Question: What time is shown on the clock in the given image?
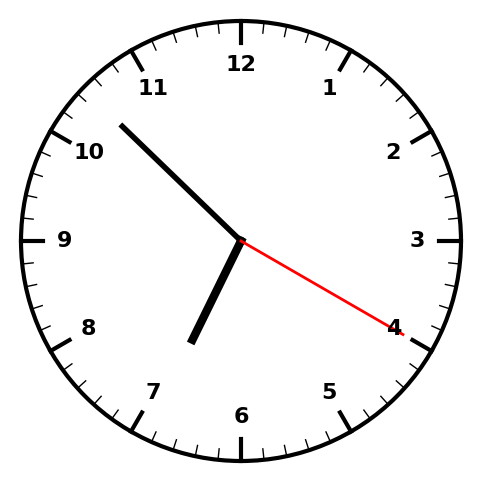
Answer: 06:52:20